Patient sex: F
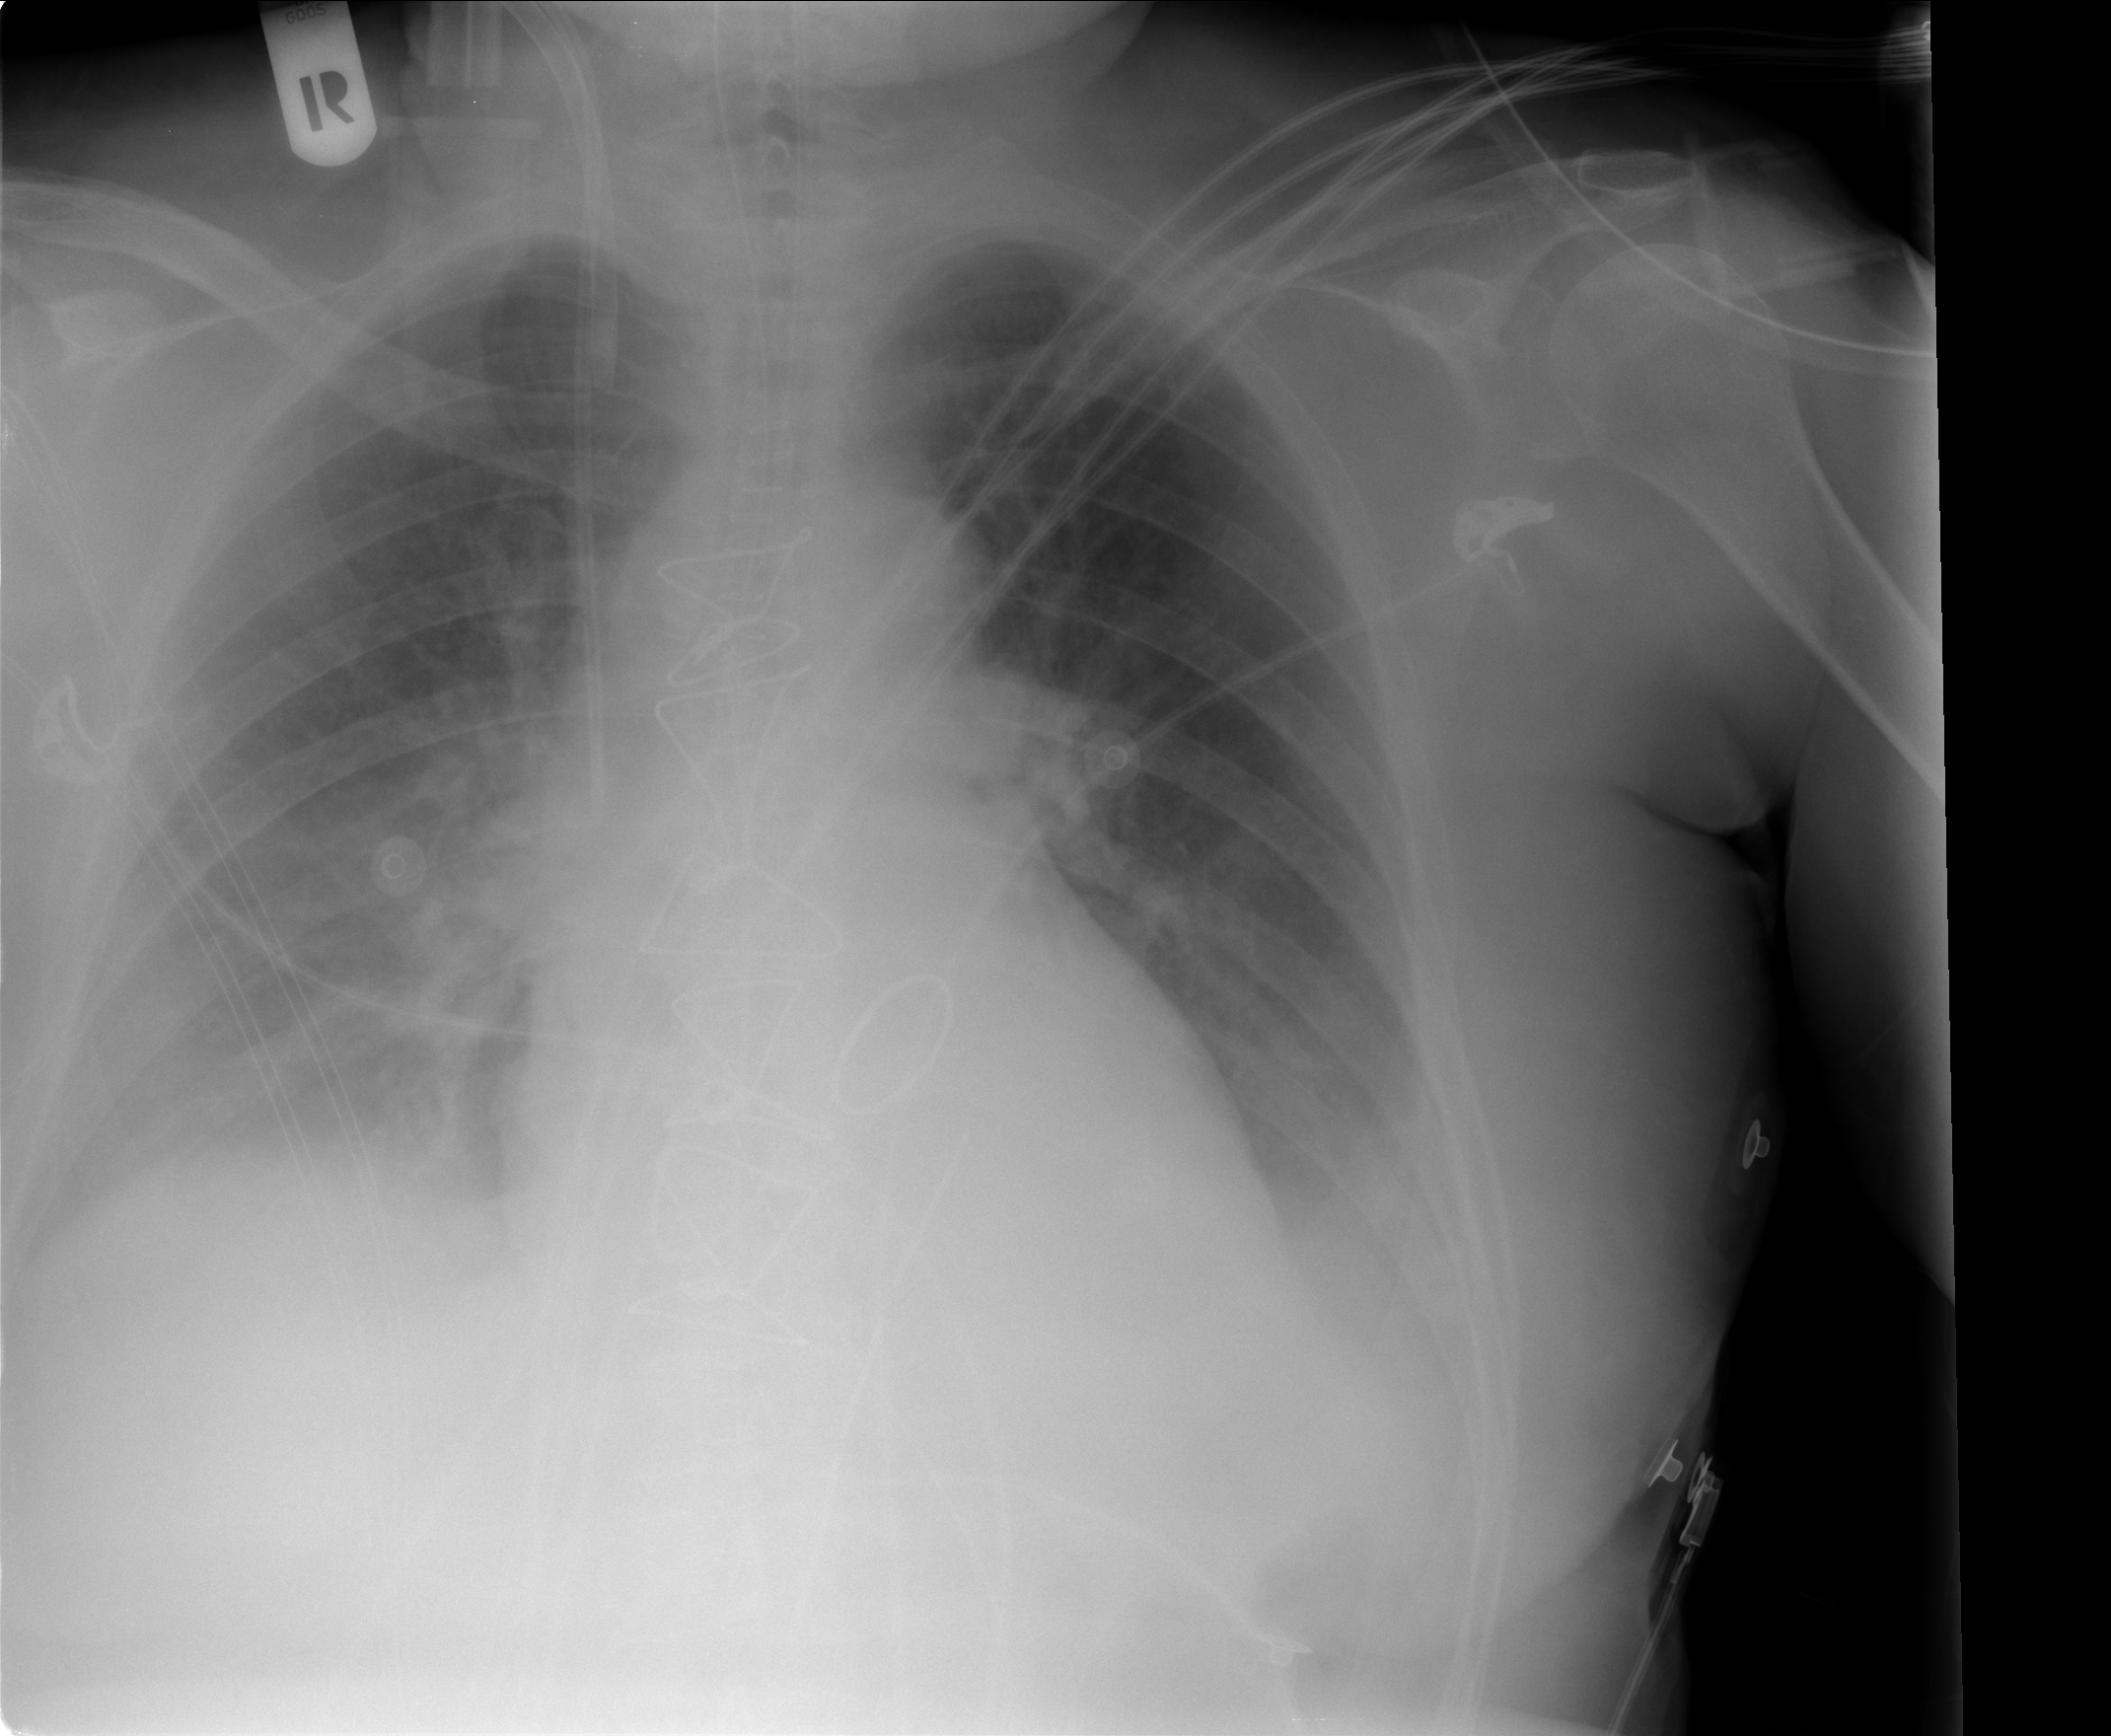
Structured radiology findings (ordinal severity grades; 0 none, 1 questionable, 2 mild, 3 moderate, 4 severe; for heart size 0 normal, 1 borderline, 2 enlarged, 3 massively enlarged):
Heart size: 0
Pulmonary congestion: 2
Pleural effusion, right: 2
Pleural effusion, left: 2
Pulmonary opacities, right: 0
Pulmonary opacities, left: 0
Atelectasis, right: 2
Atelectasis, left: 2